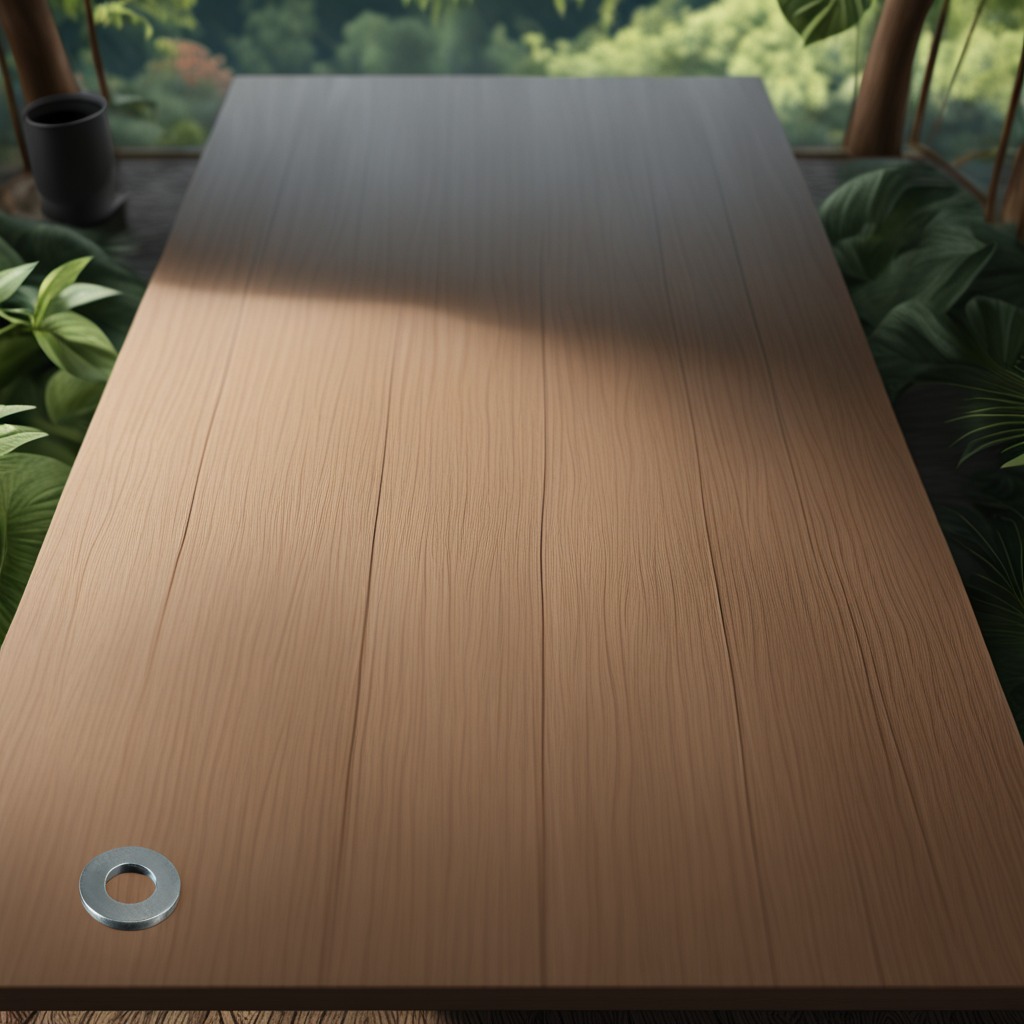
A flat metal washer lies on a wooden table inside a jungle field workshop tent humid ambient light worn but